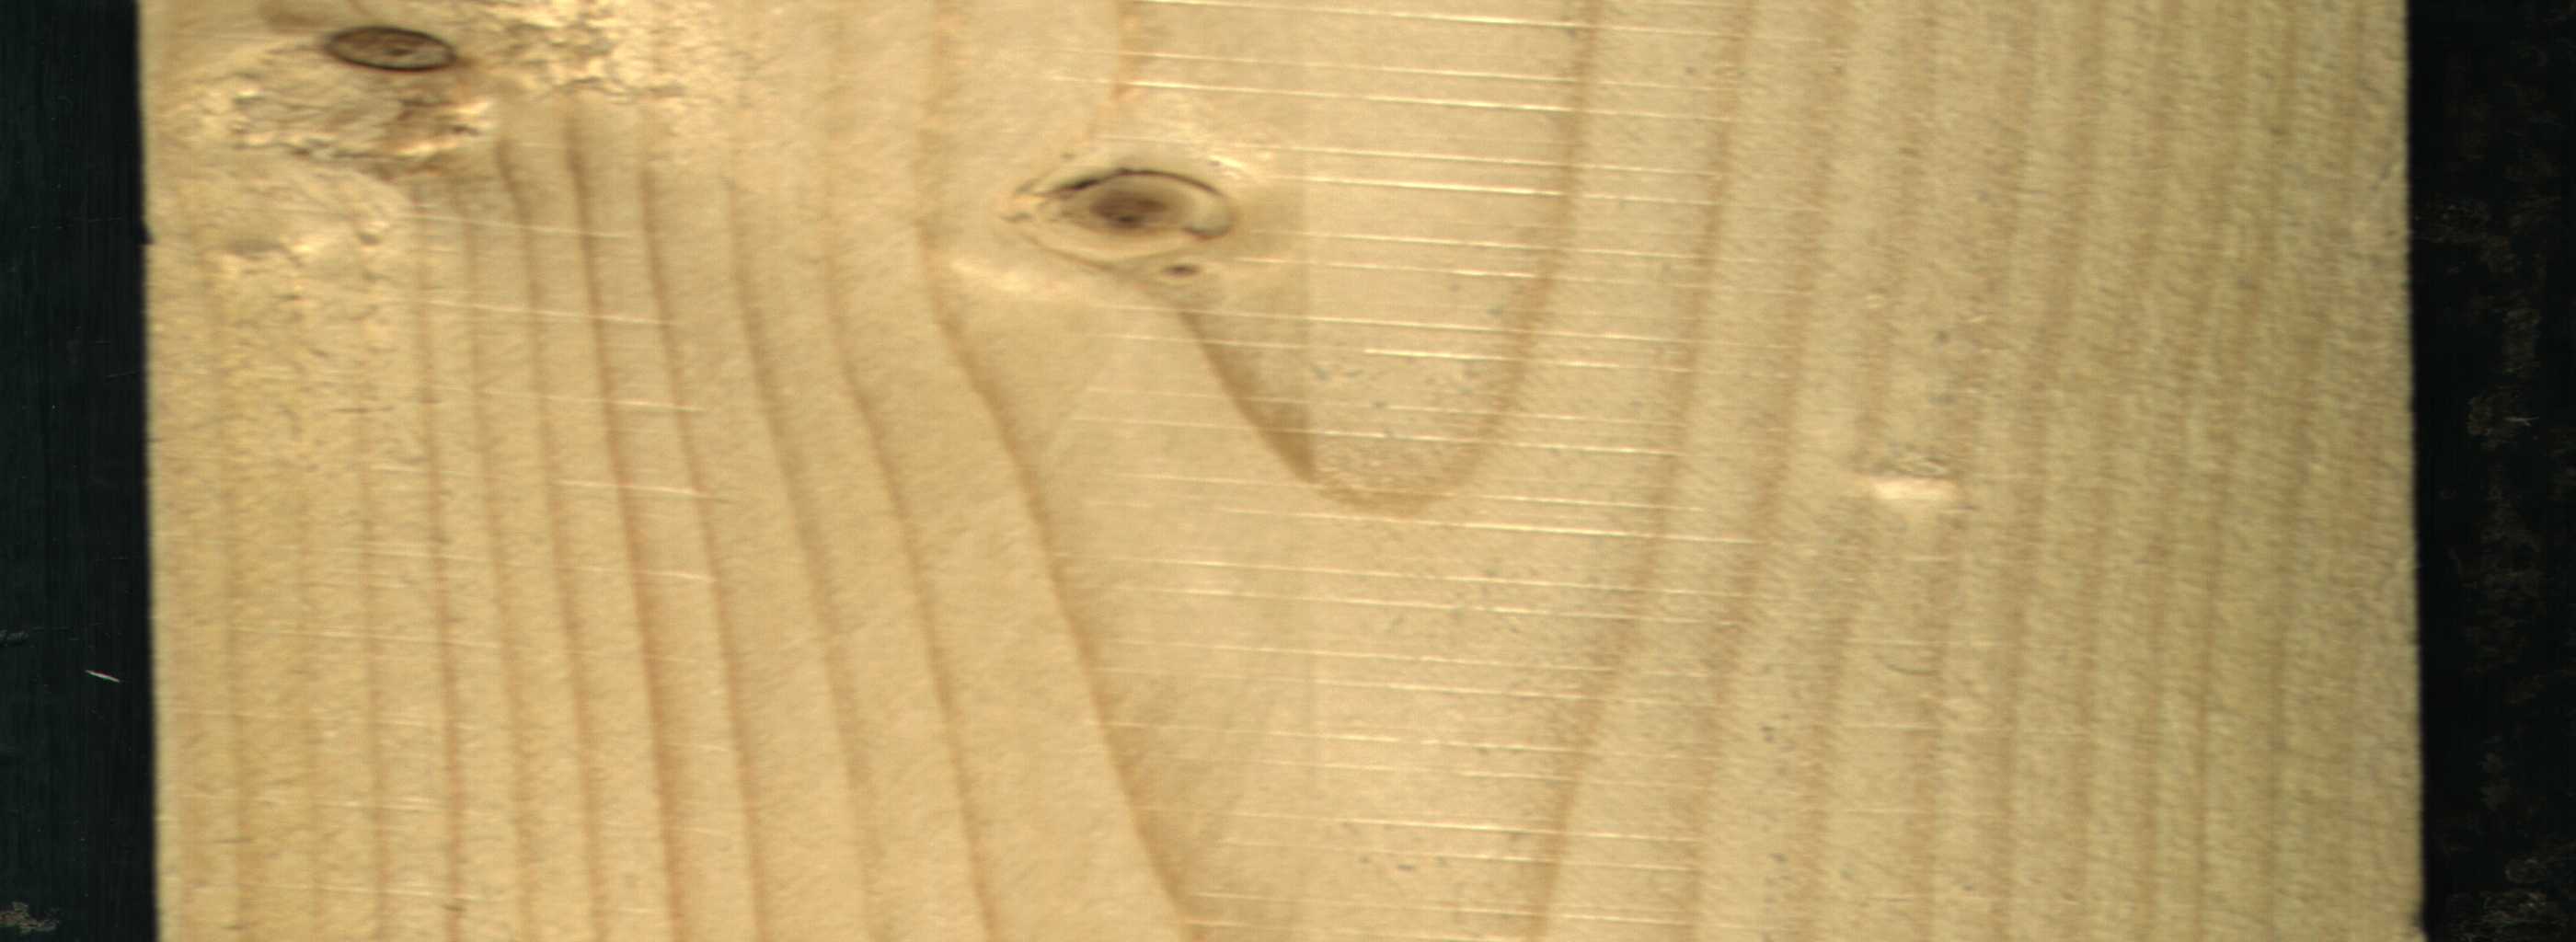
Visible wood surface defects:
Live_Knot
Live_Knot